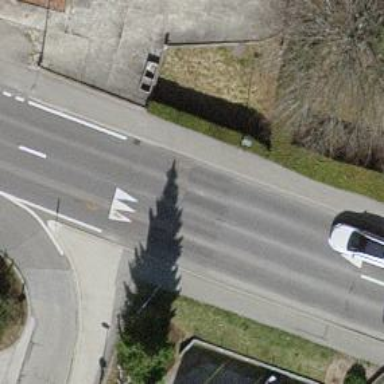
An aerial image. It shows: Secondary road with asphalt surface.